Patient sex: F
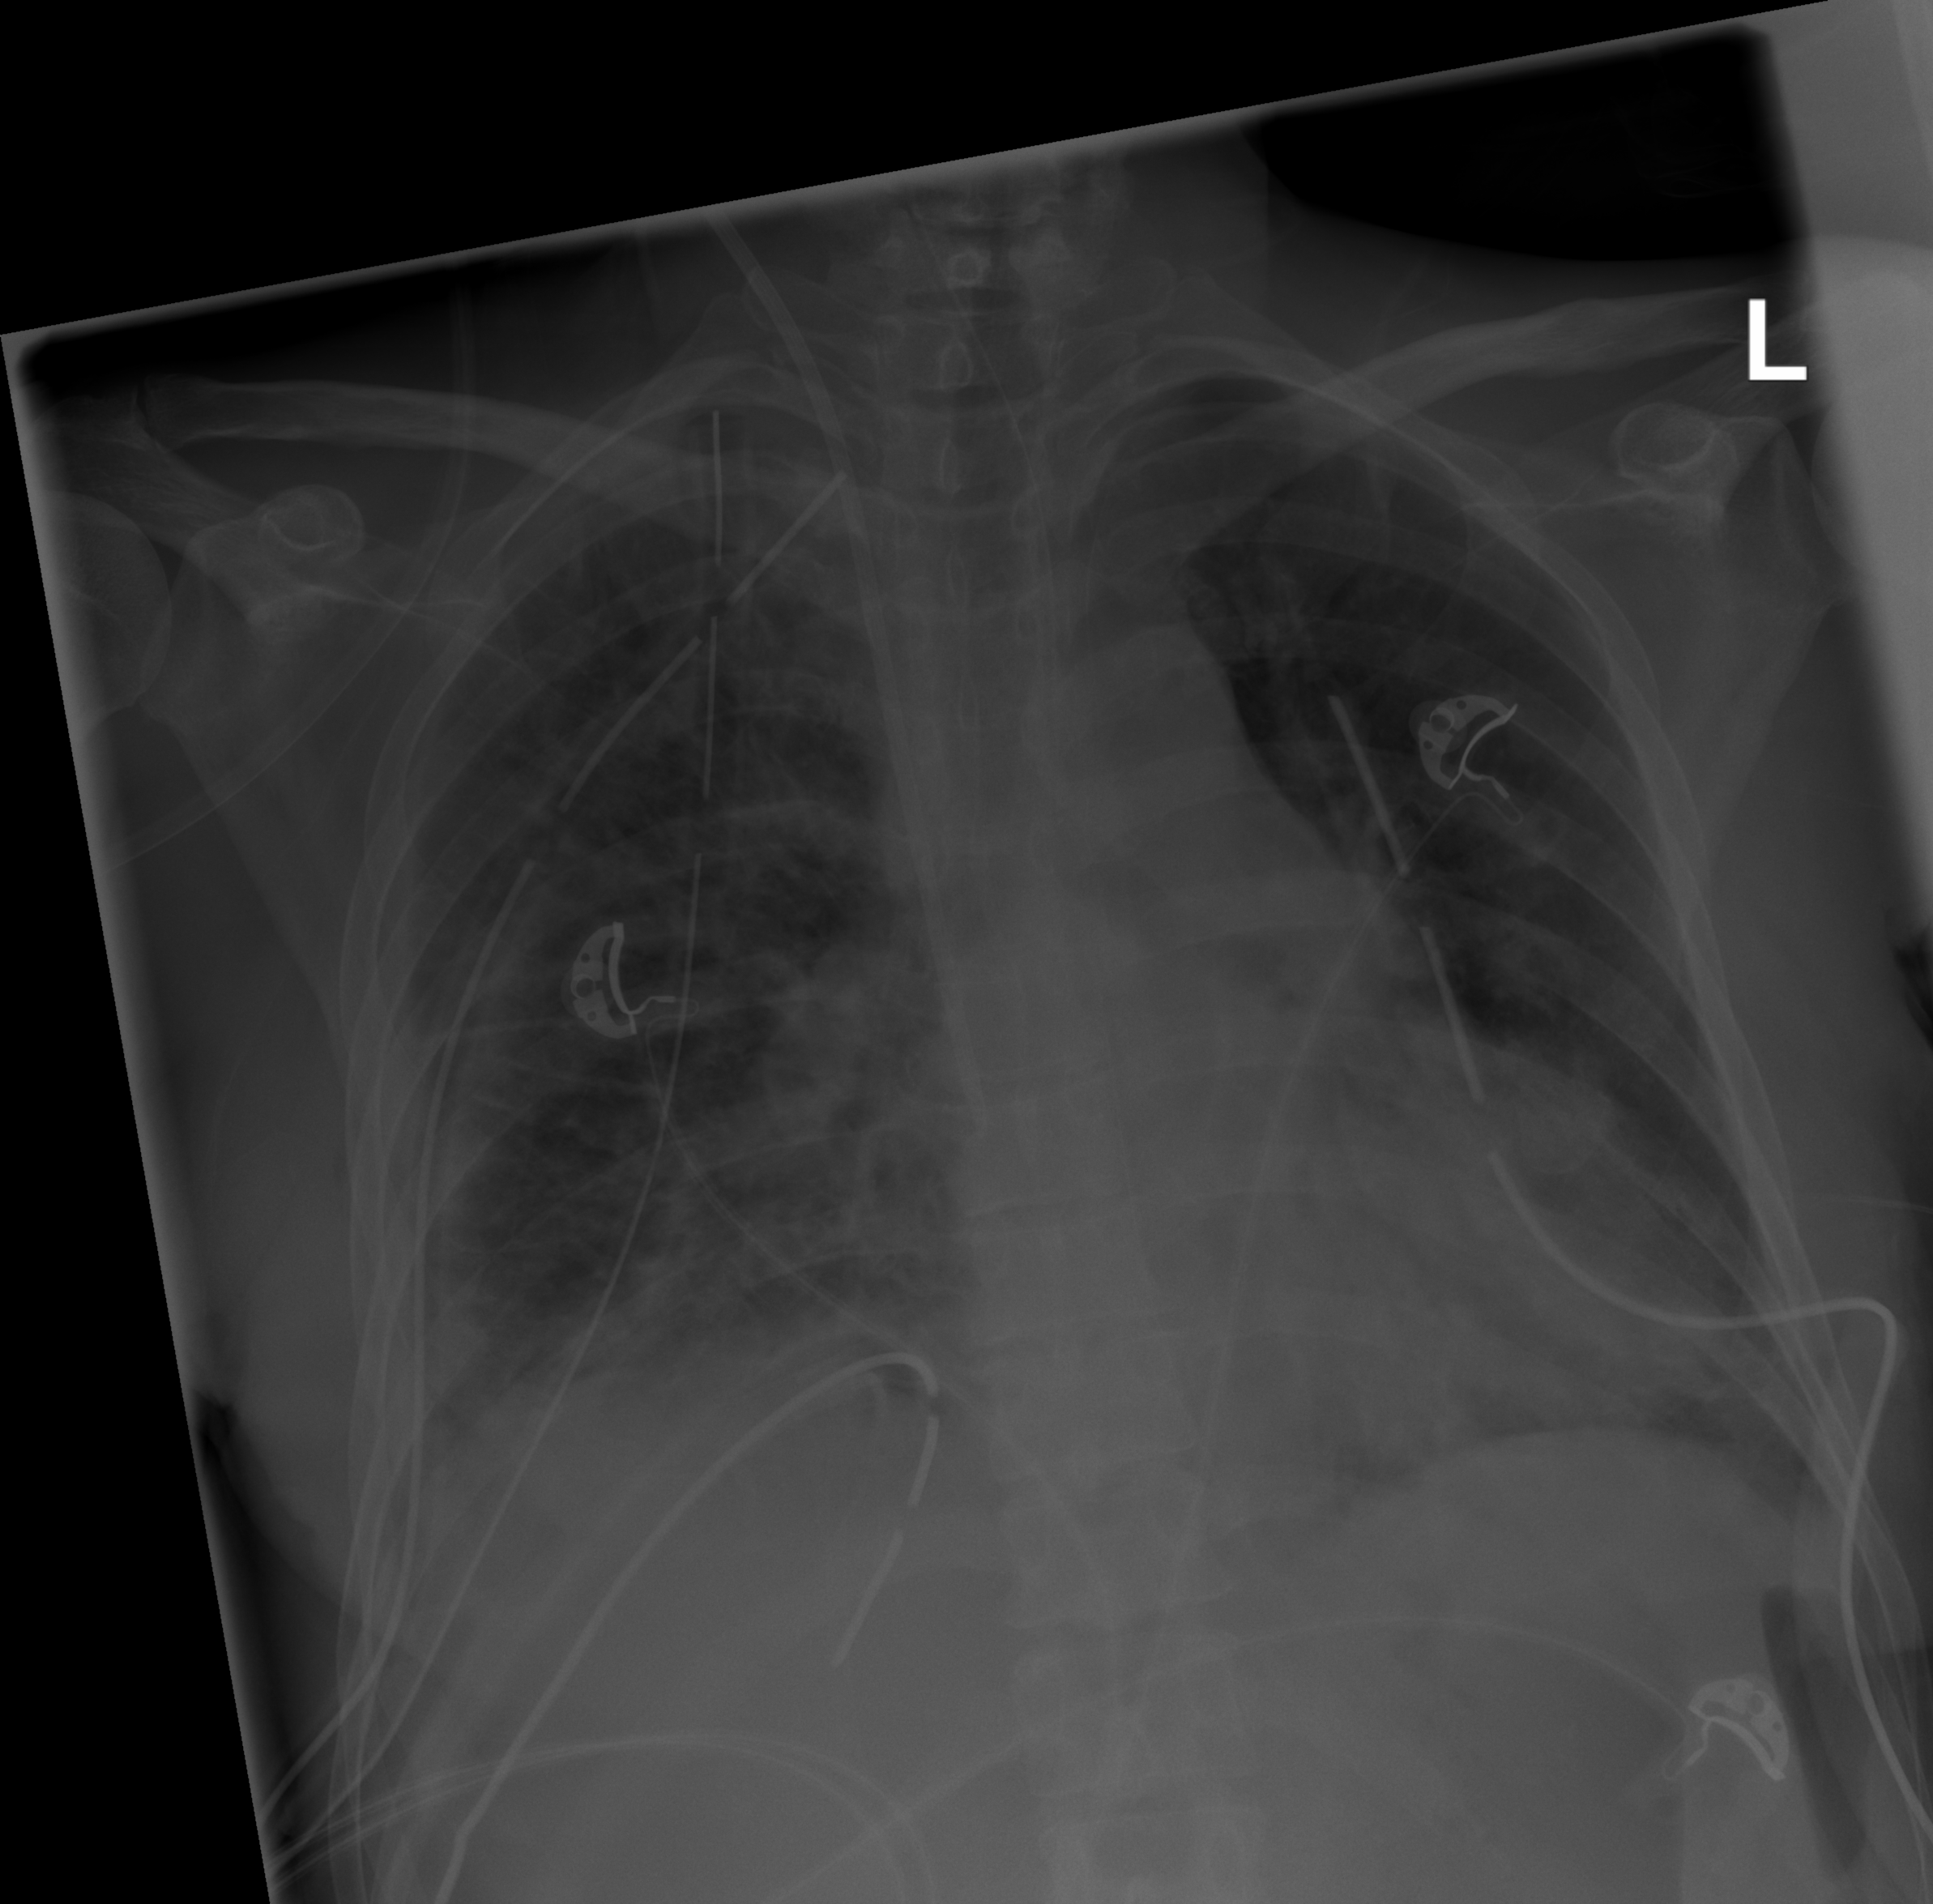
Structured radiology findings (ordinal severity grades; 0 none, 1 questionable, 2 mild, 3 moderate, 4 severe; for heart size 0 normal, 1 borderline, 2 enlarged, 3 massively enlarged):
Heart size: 0
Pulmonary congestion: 0
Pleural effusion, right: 2
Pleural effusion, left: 0
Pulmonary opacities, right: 3
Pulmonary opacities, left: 1
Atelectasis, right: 3
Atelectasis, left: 2